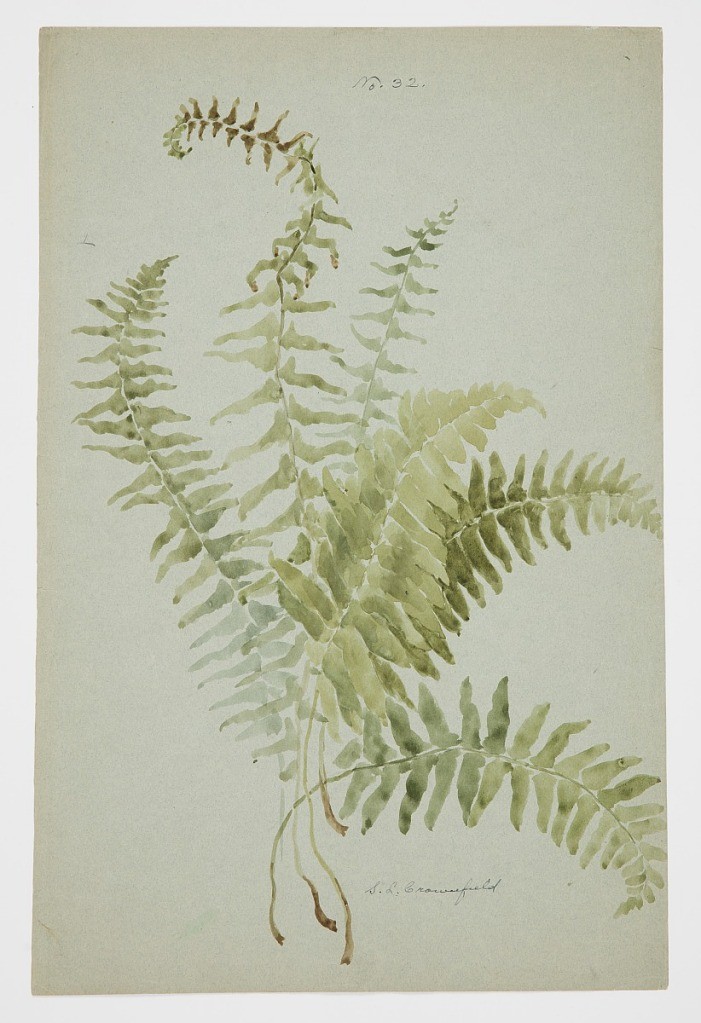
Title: Study of Fern
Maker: Sophia L. Crownfield, American, 1862–1929
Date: early 20th century
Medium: Brush and watercolor on blue-green paper
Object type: Drawing
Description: Vertical sheet depicting six fronds of Boston or Christmas fern on the recto.  On verso, fronds of the same fern depicted from various angles.